Field crop: maize
Growth stage: 1
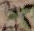
Species: atriplex